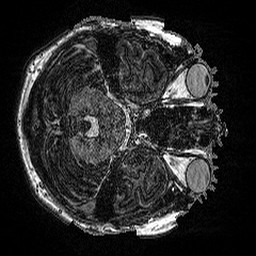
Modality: MP2RAGE
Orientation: axial
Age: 20
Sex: male
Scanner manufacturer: siemens
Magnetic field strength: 3 T
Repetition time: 5 s
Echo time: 0.00298 s